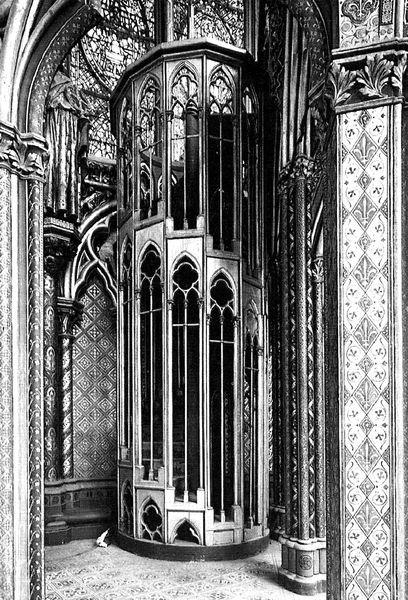
Titel: Sainte-Chapelle in Paris
Standort: Paris (EU - F)
Schlagwörter: blätter, holz, licht, pfeiler, säule, säulen, muster, ornament, wand, barock, kirche, figur, gewand, gotik, statue, empore, treppe, jugendstil, verzierung, geländer, fein, dünn, kapitell, ornamental, glasfenster, gotisch, kanzel, spitzbogen, mittelalter, treppenhaus, kapelle, wendeltreppe, holt, bemalung, gothik, muser, durchbrochen, beichte, grazil, maßwerk, verzierde, vertikal